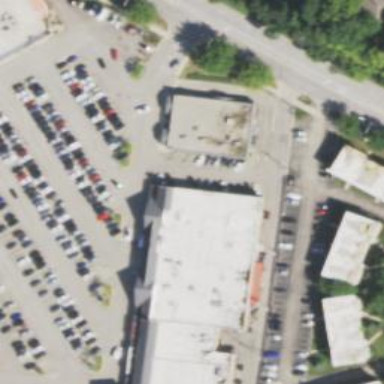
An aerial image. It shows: Fitness centre on leisure land.